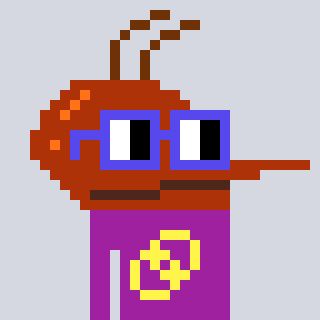
a pixel art character with square blue glasses, a mosquito-shaped head and a magenta-colored body on a cool background